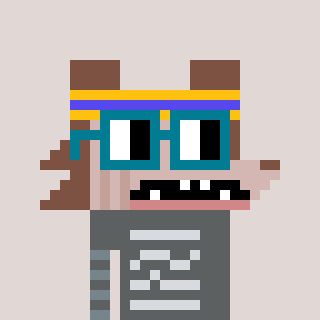
a pixel art character with square dark green glasses, a werewolf-shaped head and a blue-colored body on a warm background